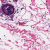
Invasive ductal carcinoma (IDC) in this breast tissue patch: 0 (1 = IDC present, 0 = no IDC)